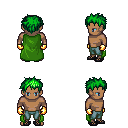
a pixel art fantasy rpg character, male body template, human, dark skin, green cape, teal pants, green bedhead hairstyle, gold gloves, ghillies, four views (front, back, left, right), 2x2 character sprite sheet, small pixel art, hard edges, no anti-aliasing